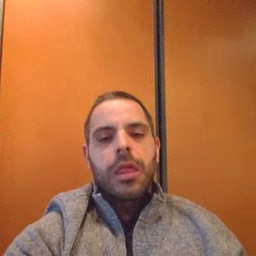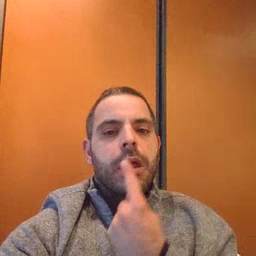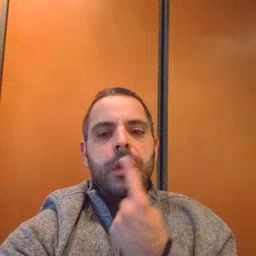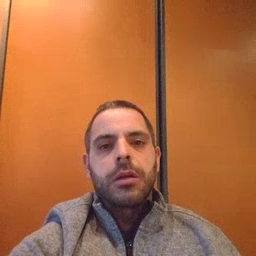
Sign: lips